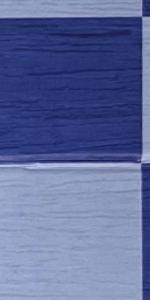
Label: Empty